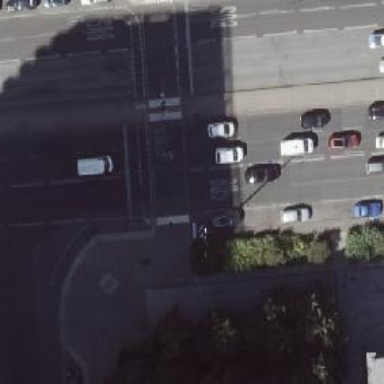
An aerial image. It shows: Asphalt road with primary highway designation. It is dual carriageway with lane designated for parking on the right side and shared busway on the right side for cyclists.